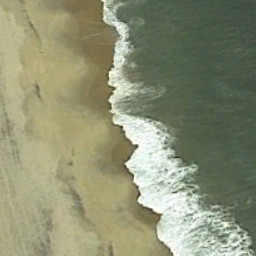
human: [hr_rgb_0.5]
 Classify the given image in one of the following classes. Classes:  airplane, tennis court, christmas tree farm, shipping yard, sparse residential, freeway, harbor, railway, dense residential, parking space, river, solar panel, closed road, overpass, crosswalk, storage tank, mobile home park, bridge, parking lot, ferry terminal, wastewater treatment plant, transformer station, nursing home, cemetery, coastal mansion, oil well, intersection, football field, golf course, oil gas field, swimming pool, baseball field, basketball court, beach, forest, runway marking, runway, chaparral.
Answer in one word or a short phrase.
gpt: beach